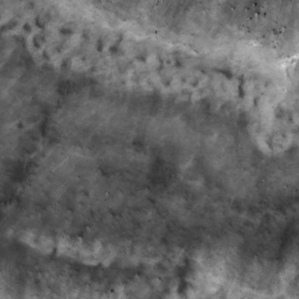
Label: non_frost